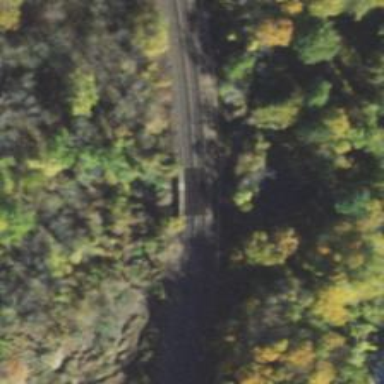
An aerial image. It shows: Bridge with electrified railway tracks.